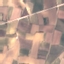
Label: PermanentCrop